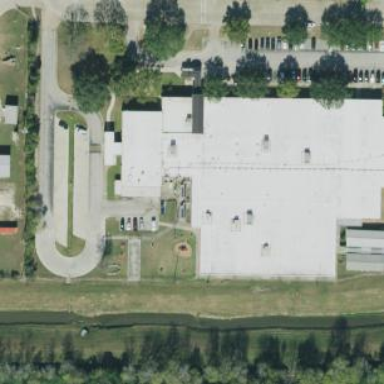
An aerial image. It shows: School building.